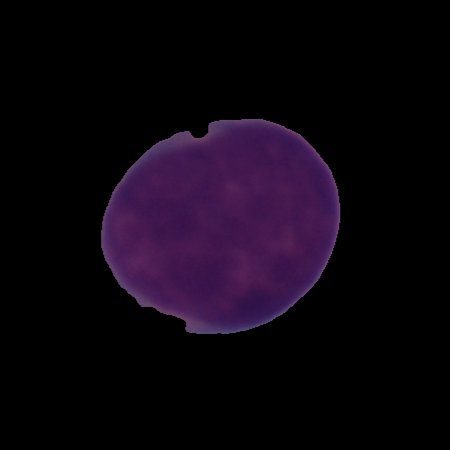
Label: cancer